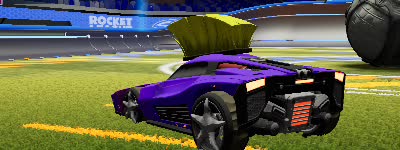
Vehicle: breakout